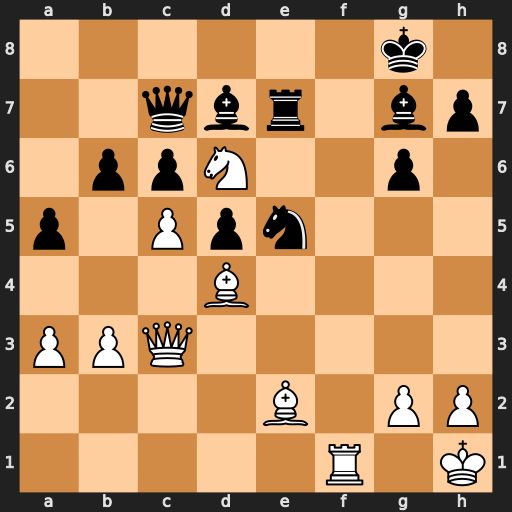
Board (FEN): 6k1/2qbr1bp/1ppN2p1/p1Ppn3/3B4/PPQ5/4B1PP/5R1K
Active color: w
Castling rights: -
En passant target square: -
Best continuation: cxb6 Qxd6 Bc5 Qb8 Bxe7